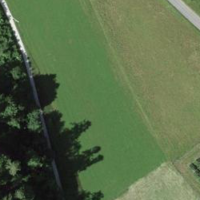
EUNIS habitat code: 52
Species observed at this site:
Sambucus racemosa